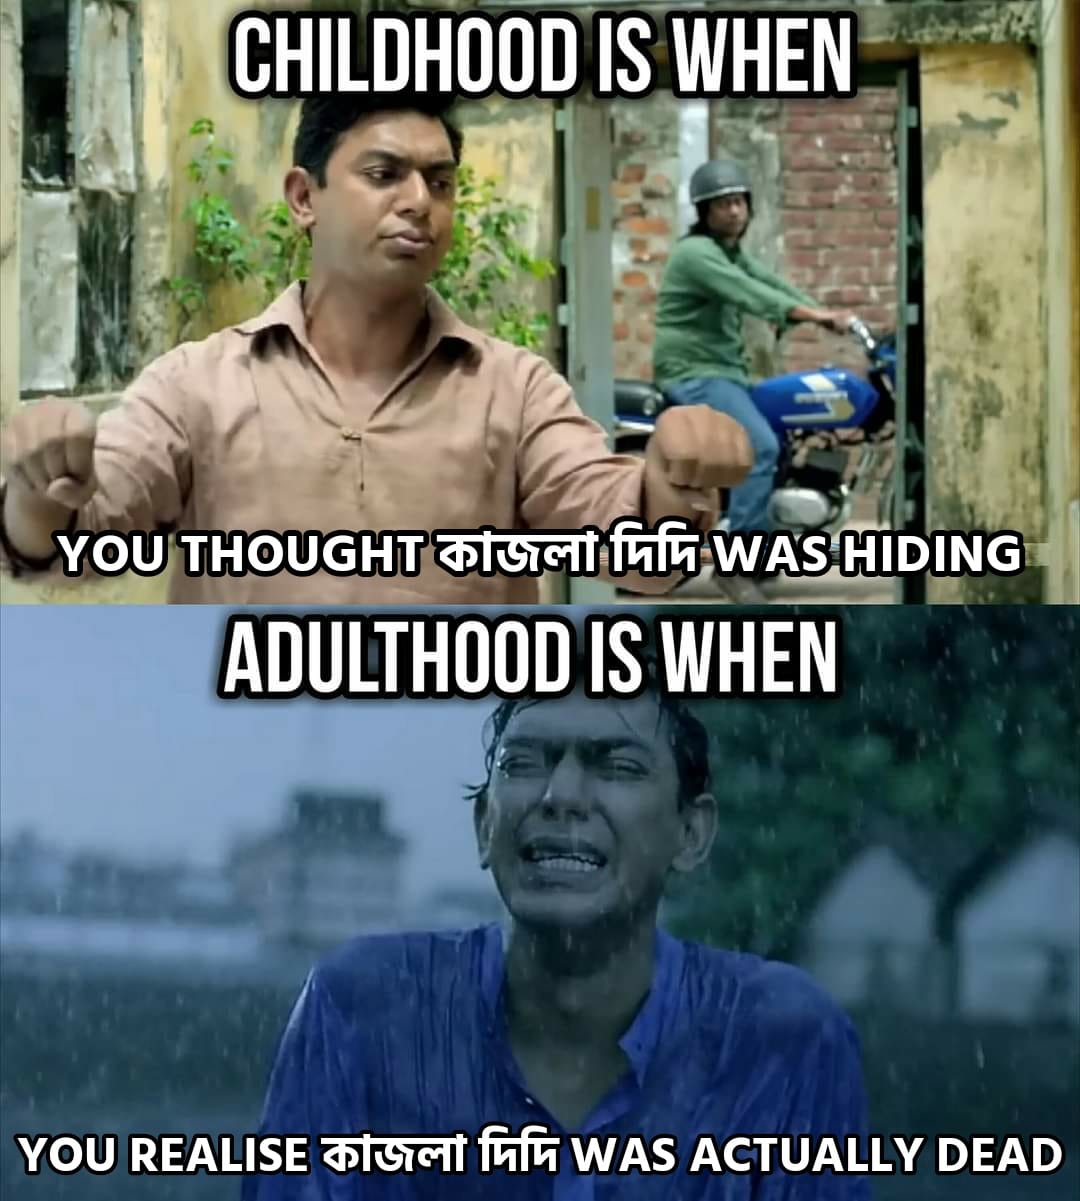
Caption: CHILDHOOD IS WHEN    YOU THOUGHT  কাজলা দিদি  WAS HIDING    ADULTHOOD IS WHEN  YOU REALISE কাজলা দিদি WAS ACTUALLY DEAD
Label: non-hate